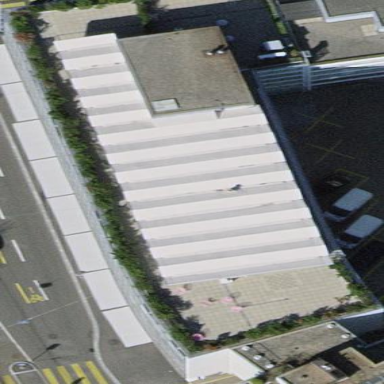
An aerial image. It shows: Commercial building.